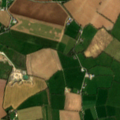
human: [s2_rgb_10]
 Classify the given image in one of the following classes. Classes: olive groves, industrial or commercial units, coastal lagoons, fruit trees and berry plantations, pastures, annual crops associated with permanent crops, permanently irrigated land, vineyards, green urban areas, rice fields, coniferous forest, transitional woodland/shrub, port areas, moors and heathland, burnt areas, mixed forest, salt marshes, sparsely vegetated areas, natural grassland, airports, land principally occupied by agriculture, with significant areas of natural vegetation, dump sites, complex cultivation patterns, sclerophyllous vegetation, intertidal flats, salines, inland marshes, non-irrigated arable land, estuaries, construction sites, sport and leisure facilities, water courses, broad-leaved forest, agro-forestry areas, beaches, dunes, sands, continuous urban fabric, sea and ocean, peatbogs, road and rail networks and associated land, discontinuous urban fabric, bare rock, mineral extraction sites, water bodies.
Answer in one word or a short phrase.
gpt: non-irrigated arable land, pastures